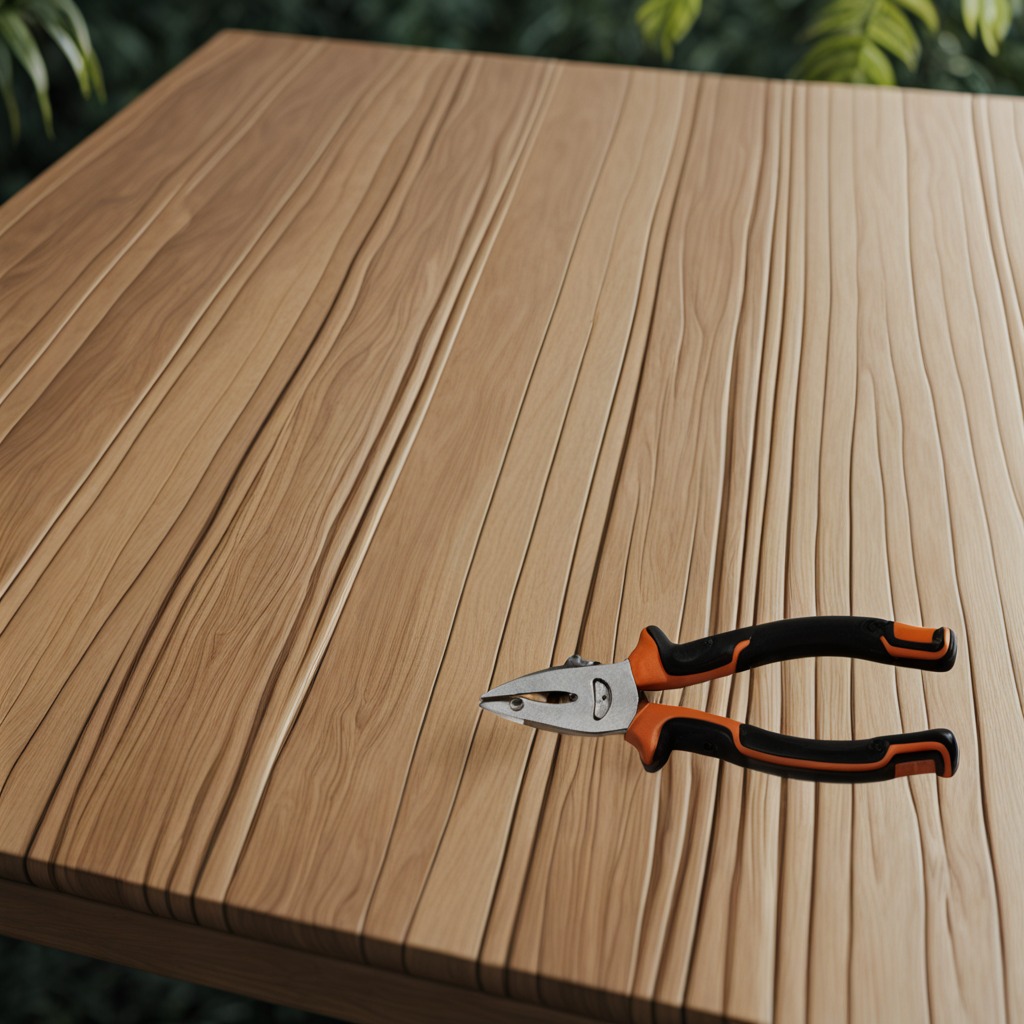
A plier is lying on the wooden table.